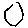
Label: hexagon